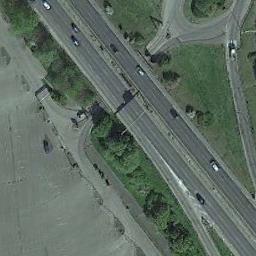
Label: freeway